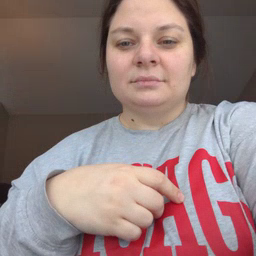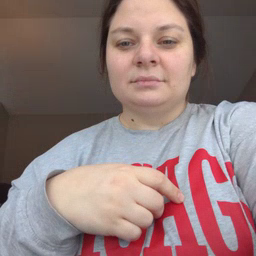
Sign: hesheit